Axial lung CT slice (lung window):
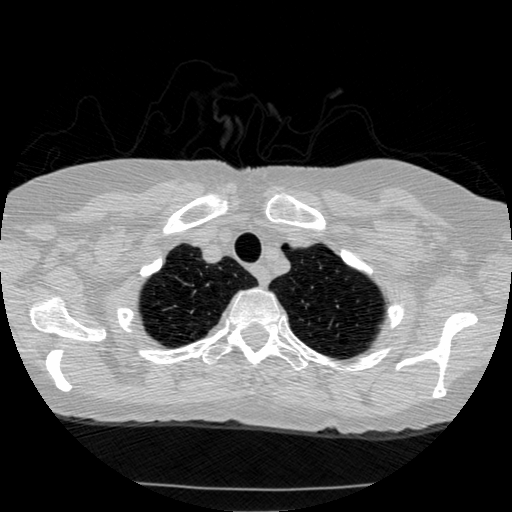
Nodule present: no